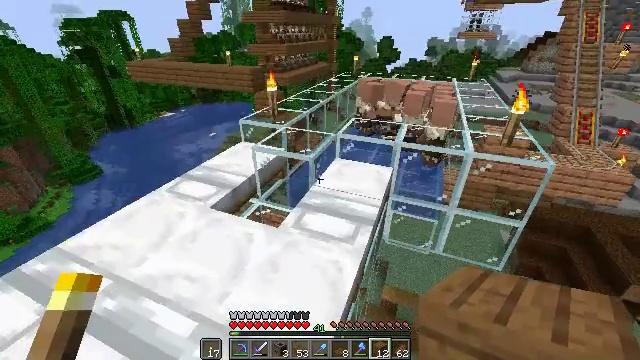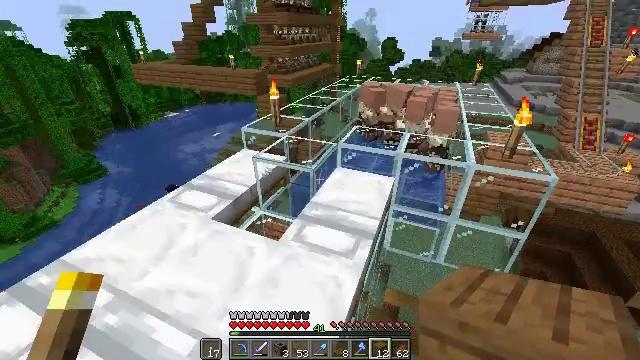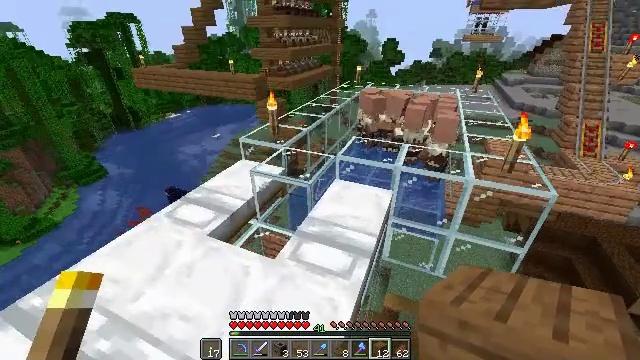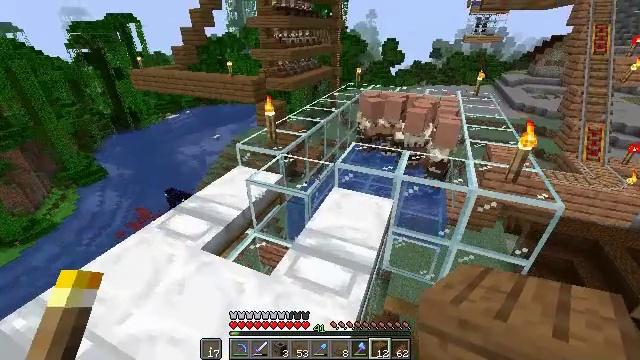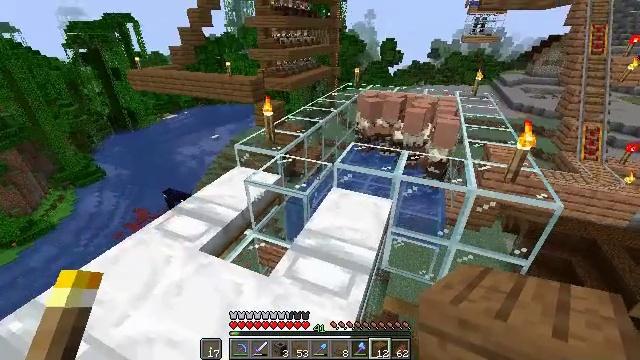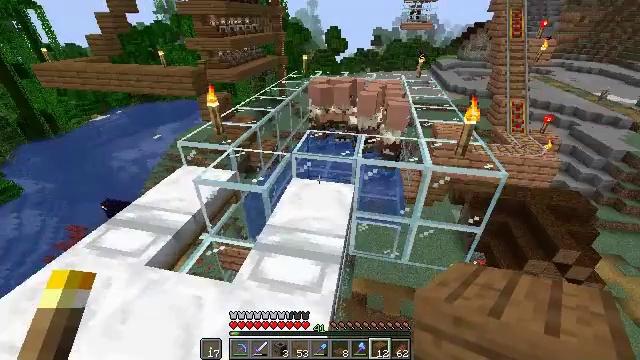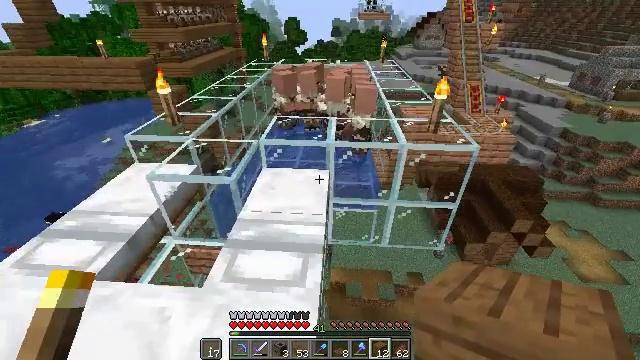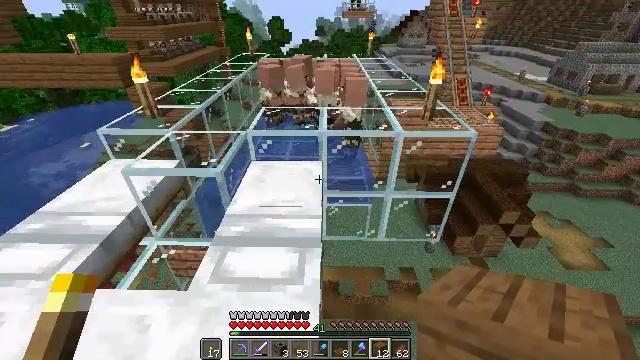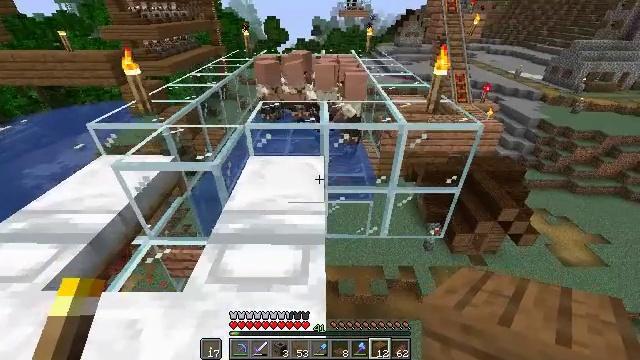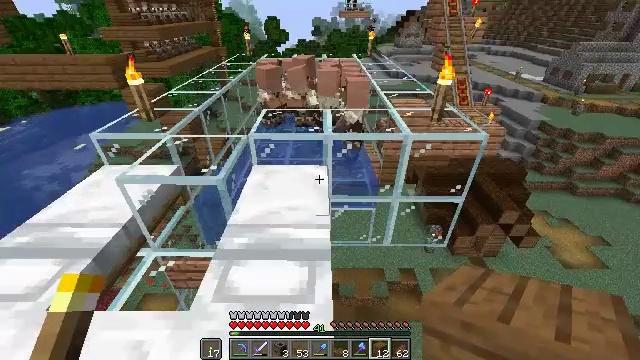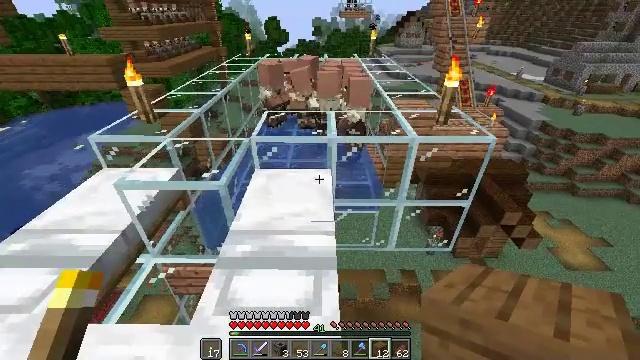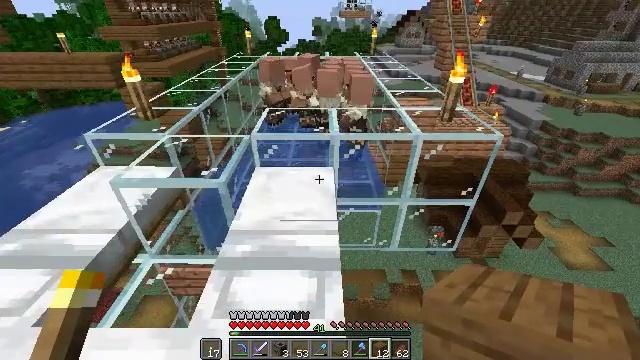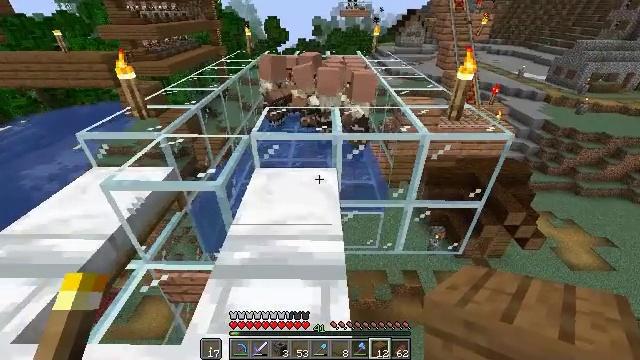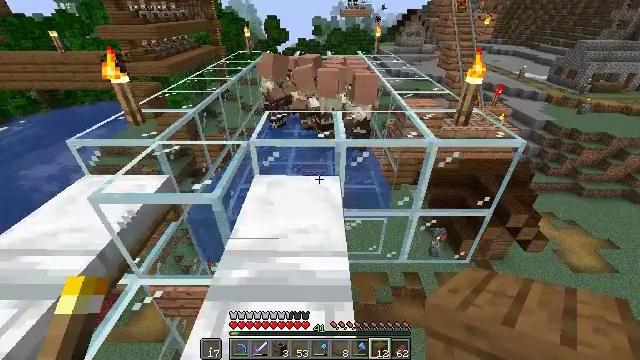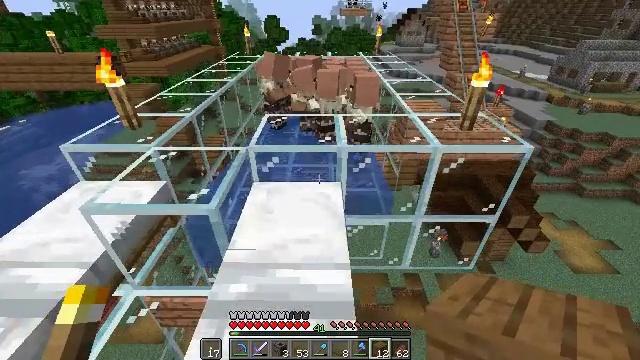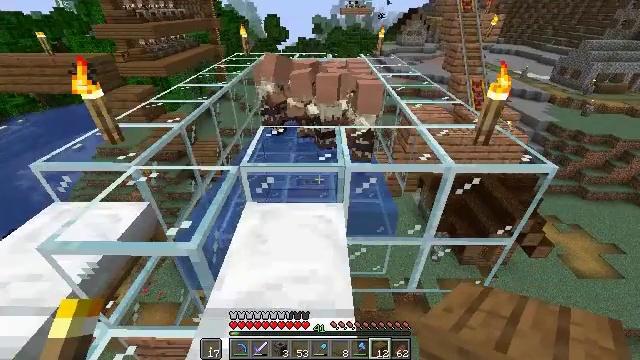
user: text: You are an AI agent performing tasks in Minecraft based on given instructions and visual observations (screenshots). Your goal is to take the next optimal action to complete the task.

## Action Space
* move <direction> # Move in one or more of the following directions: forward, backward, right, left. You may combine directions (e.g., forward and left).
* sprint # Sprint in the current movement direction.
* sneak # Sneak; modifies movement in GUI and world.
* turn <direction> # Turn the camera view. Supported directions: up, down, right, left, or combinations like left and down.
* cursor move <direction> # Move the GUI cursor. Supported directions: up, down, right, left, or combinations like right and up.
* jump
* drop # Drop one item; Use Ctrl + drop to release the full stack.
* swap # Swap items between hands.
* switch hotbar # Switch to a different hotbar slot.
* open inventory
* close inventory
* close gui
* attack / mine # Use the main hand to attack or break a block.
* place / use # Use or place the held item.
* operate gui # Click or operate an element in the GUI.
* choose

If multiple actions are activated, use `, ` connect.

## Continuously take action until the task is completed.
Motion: motion action
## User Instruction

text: Open your crafting table and craft a minecart with ingots.
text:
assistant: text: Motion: move forward and move left, jump
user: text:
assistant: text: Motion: move forward and move left
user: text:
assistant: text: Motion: move forward and move left
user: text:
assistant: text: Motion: move forward and move left
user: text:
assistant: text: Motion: move forward and move left, turn right and down
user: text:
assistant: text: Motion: move forward and move left, turn right and down
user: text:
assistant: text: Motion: turn right
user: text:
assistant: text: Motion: no_op
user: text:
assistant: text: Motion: no_op
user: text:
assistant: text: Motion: move forward
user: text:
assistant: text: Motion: move forward
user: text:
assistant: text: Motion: move forward
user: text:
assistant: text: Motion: move forward
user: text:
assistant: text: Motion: move forward
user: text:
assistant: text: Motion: move forward, sprint
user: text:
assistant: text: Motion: move forward, sprint
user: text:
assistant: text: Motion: move forward, sprint
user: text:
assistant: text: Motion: move forward, sprint
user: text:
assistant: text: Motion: move forward
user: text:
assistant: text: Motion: move forward, turn right and down
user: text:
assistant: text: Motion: turn right and down
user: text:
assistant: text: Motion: turn right
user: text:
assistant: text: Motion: no_op
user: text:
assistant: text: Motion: move forward
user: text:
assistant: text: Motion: move forward, turn right
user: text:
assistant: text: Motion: move forward, turn right, jump
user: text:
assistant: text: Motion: move forward and move right, turn right, jump
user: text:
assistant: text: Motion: move forward and move right, jump
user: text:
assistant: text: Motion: move forward and move right, jump
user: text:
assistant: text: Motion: move forward and move right